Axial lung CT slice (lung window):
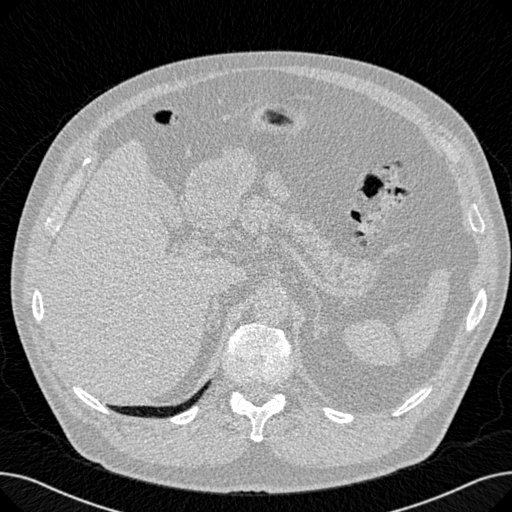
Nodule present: no